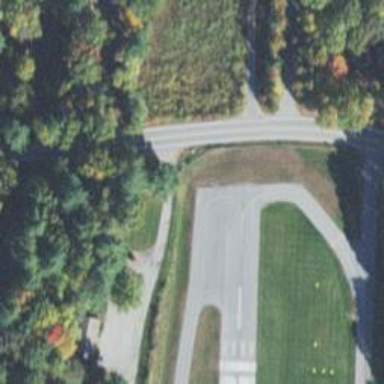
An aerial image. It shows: Asphalt taxiway at the airport.